Brain MRI, t2w sequence, axial 2D slice.
Patient: age 23, sex F, weight 95 kg, height 1.95 m
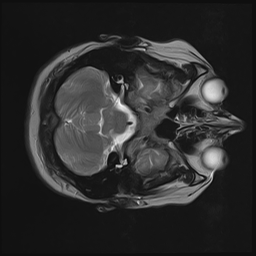